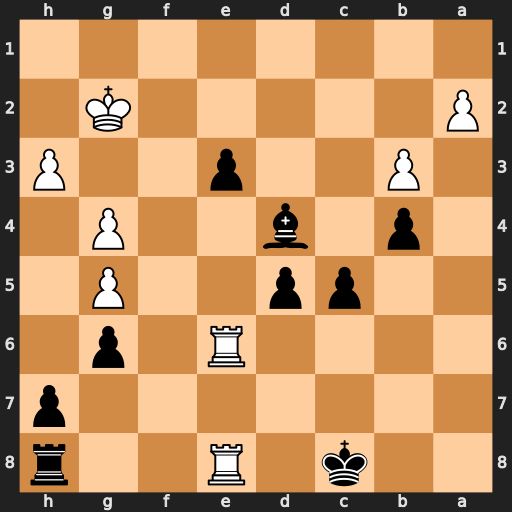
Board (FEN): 2k1R2r/7p/4R1p1/2pp2P1/1p1b2P1/1P2p2P/P5K1/8
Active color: b
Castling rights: -
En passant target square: -
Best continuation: Rxe8 Rxe8+ Kd7 Rxe3 Bxe3